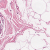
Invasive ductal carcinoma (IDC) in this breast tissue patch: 0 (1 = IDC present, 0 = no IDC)